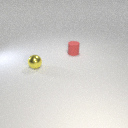
small red rubber cylinder to the right of small yellow metal sphere